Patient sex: M
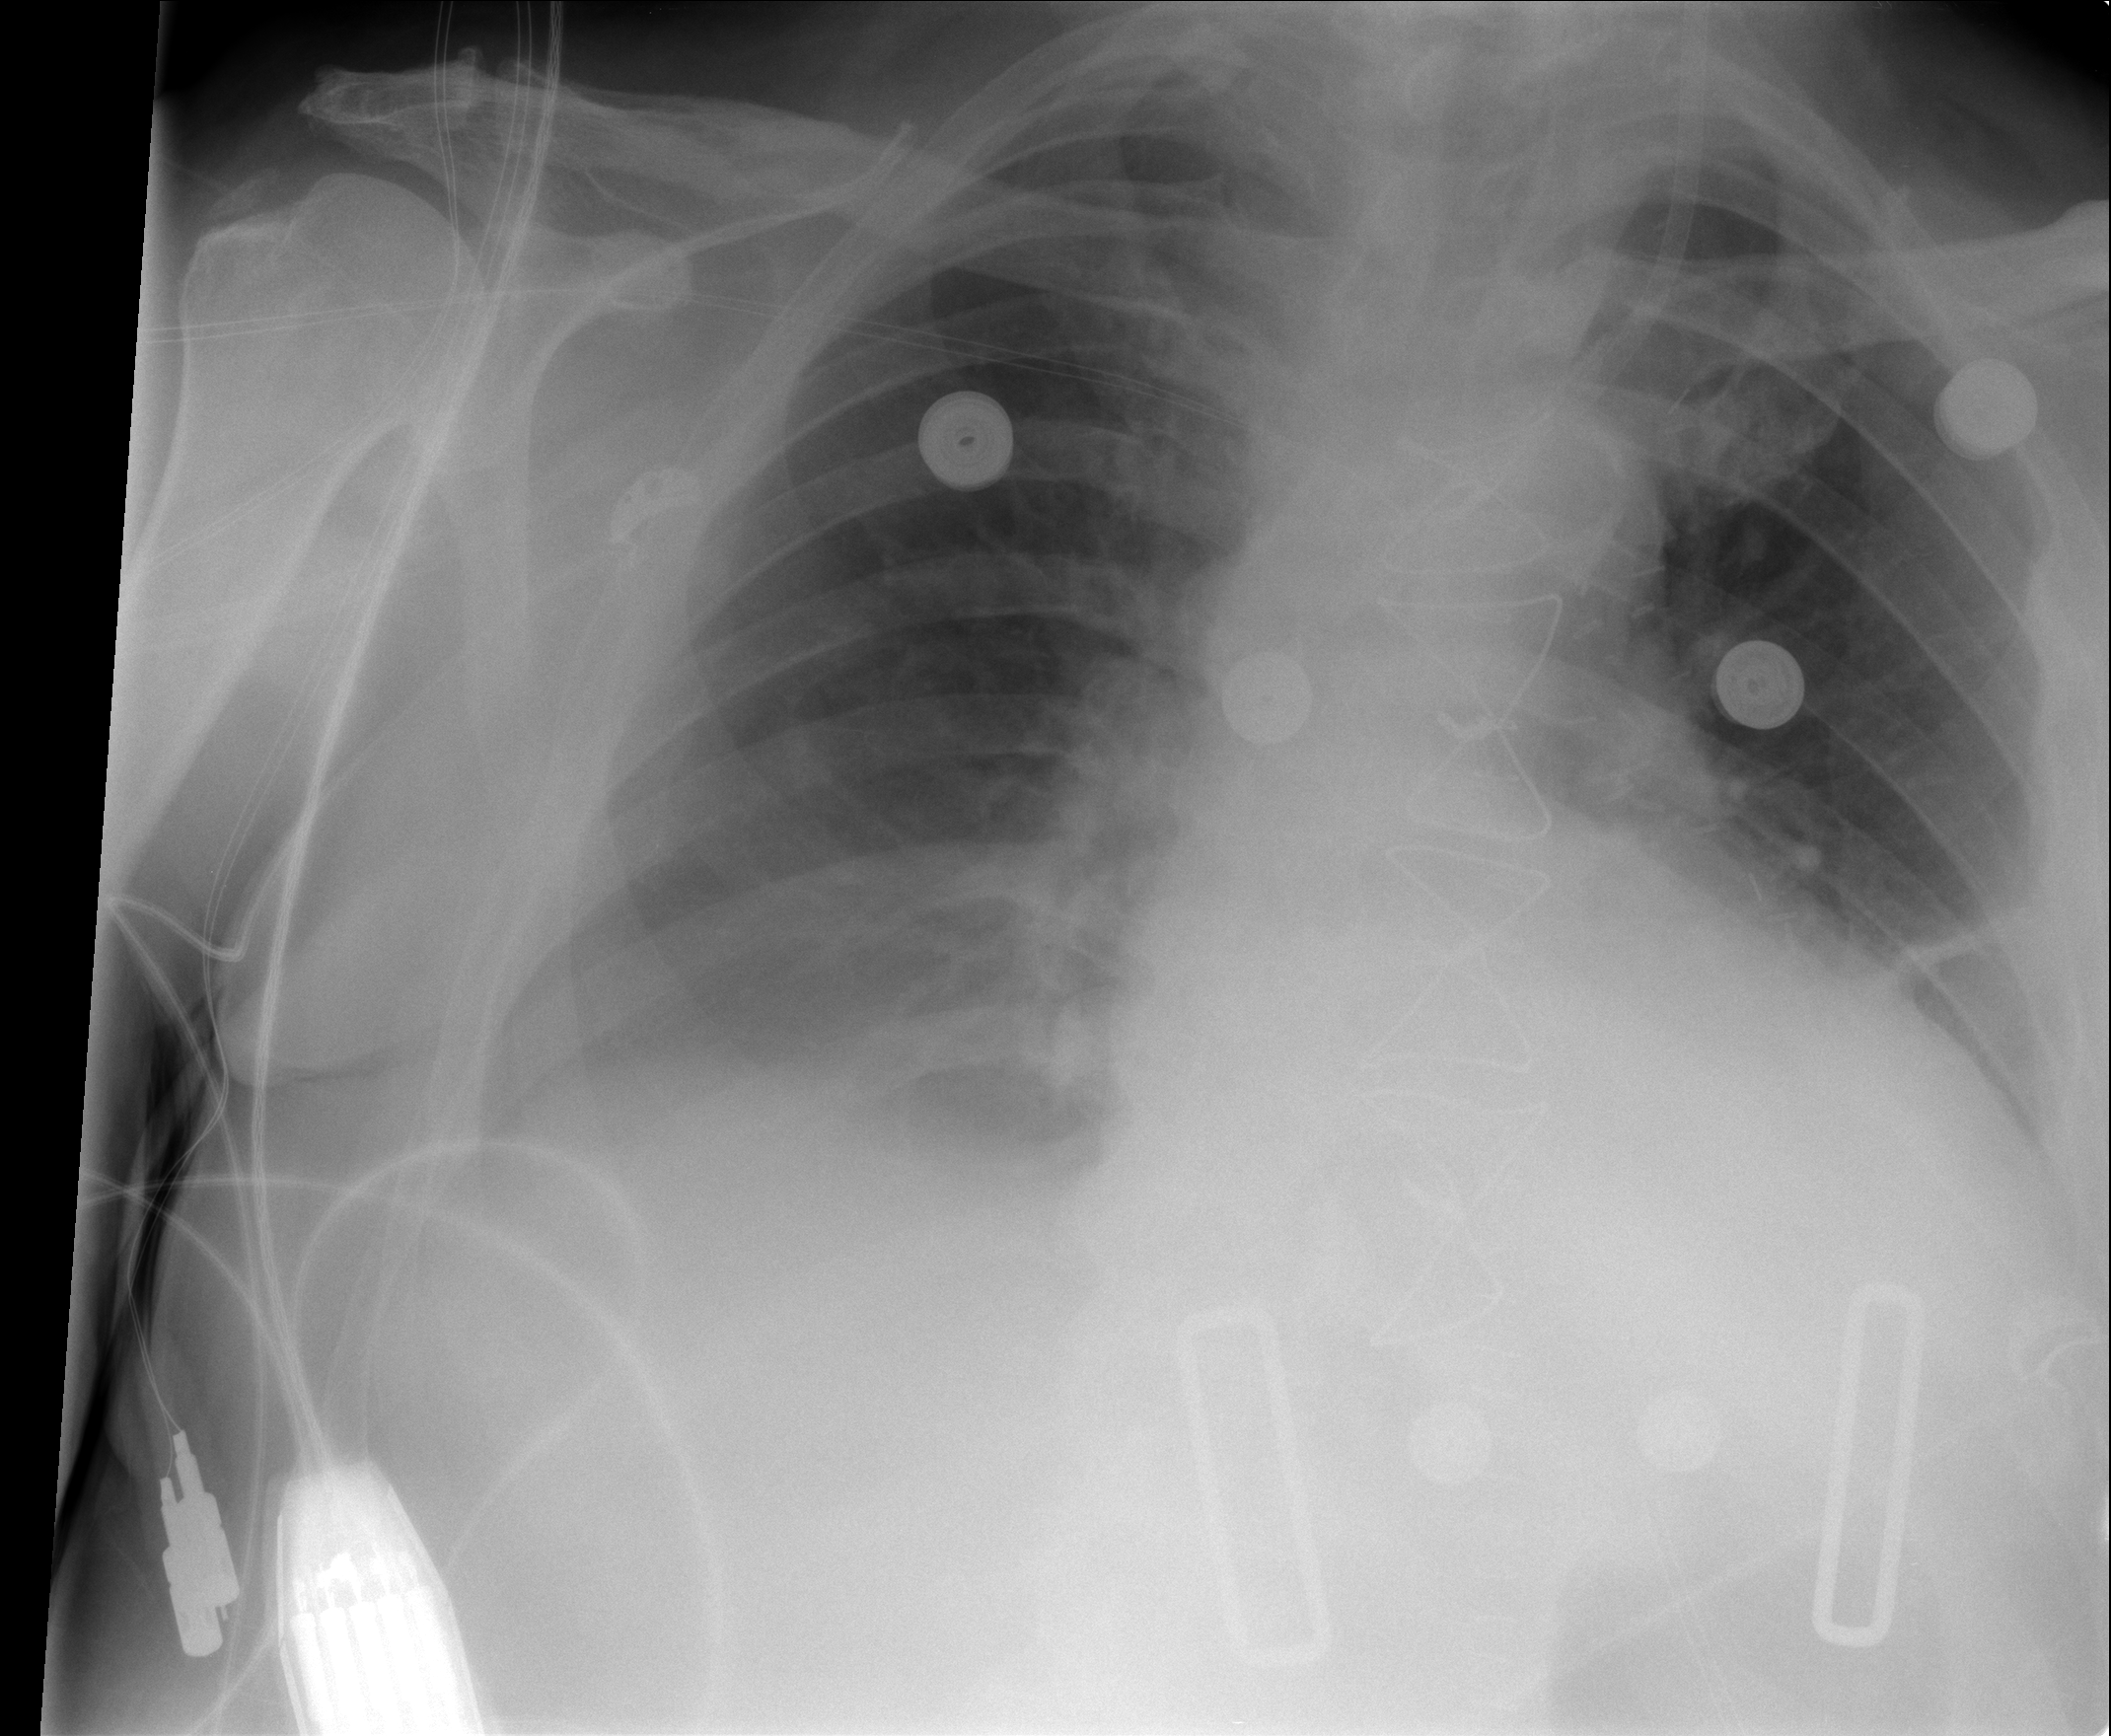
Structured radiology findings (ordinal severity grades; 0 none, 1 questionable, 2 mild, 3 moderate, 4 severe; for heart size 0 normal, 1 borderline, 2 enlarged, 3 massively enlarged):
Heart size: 2
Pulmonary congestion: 2
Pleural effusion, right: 2
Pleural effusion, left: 2
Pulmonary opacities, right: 1
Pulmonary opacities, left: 0
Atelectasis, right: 2
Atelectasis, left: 1